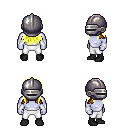
a pixel art fantasy rpg character, male body template, dark elf, purple skin, leather shoulder armor, white pants, gold unkempt hairstyle, metal helm, white cloth bracers, black shoes, four views (front, back, left, right), 2x2 character sprite sheet, small pixel art, hard edges, no anti-aliasing